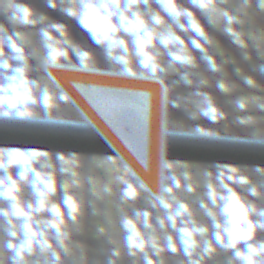
Verkehrszeichen: VorfahrtGewaehren
Umgebung: Outdoor, Nature
Tageszeit: SunriseSunset
Wetter: Clear
Licht: Natural
Jahreszeit: Winter
Kontrast: LowContrast